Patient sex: M
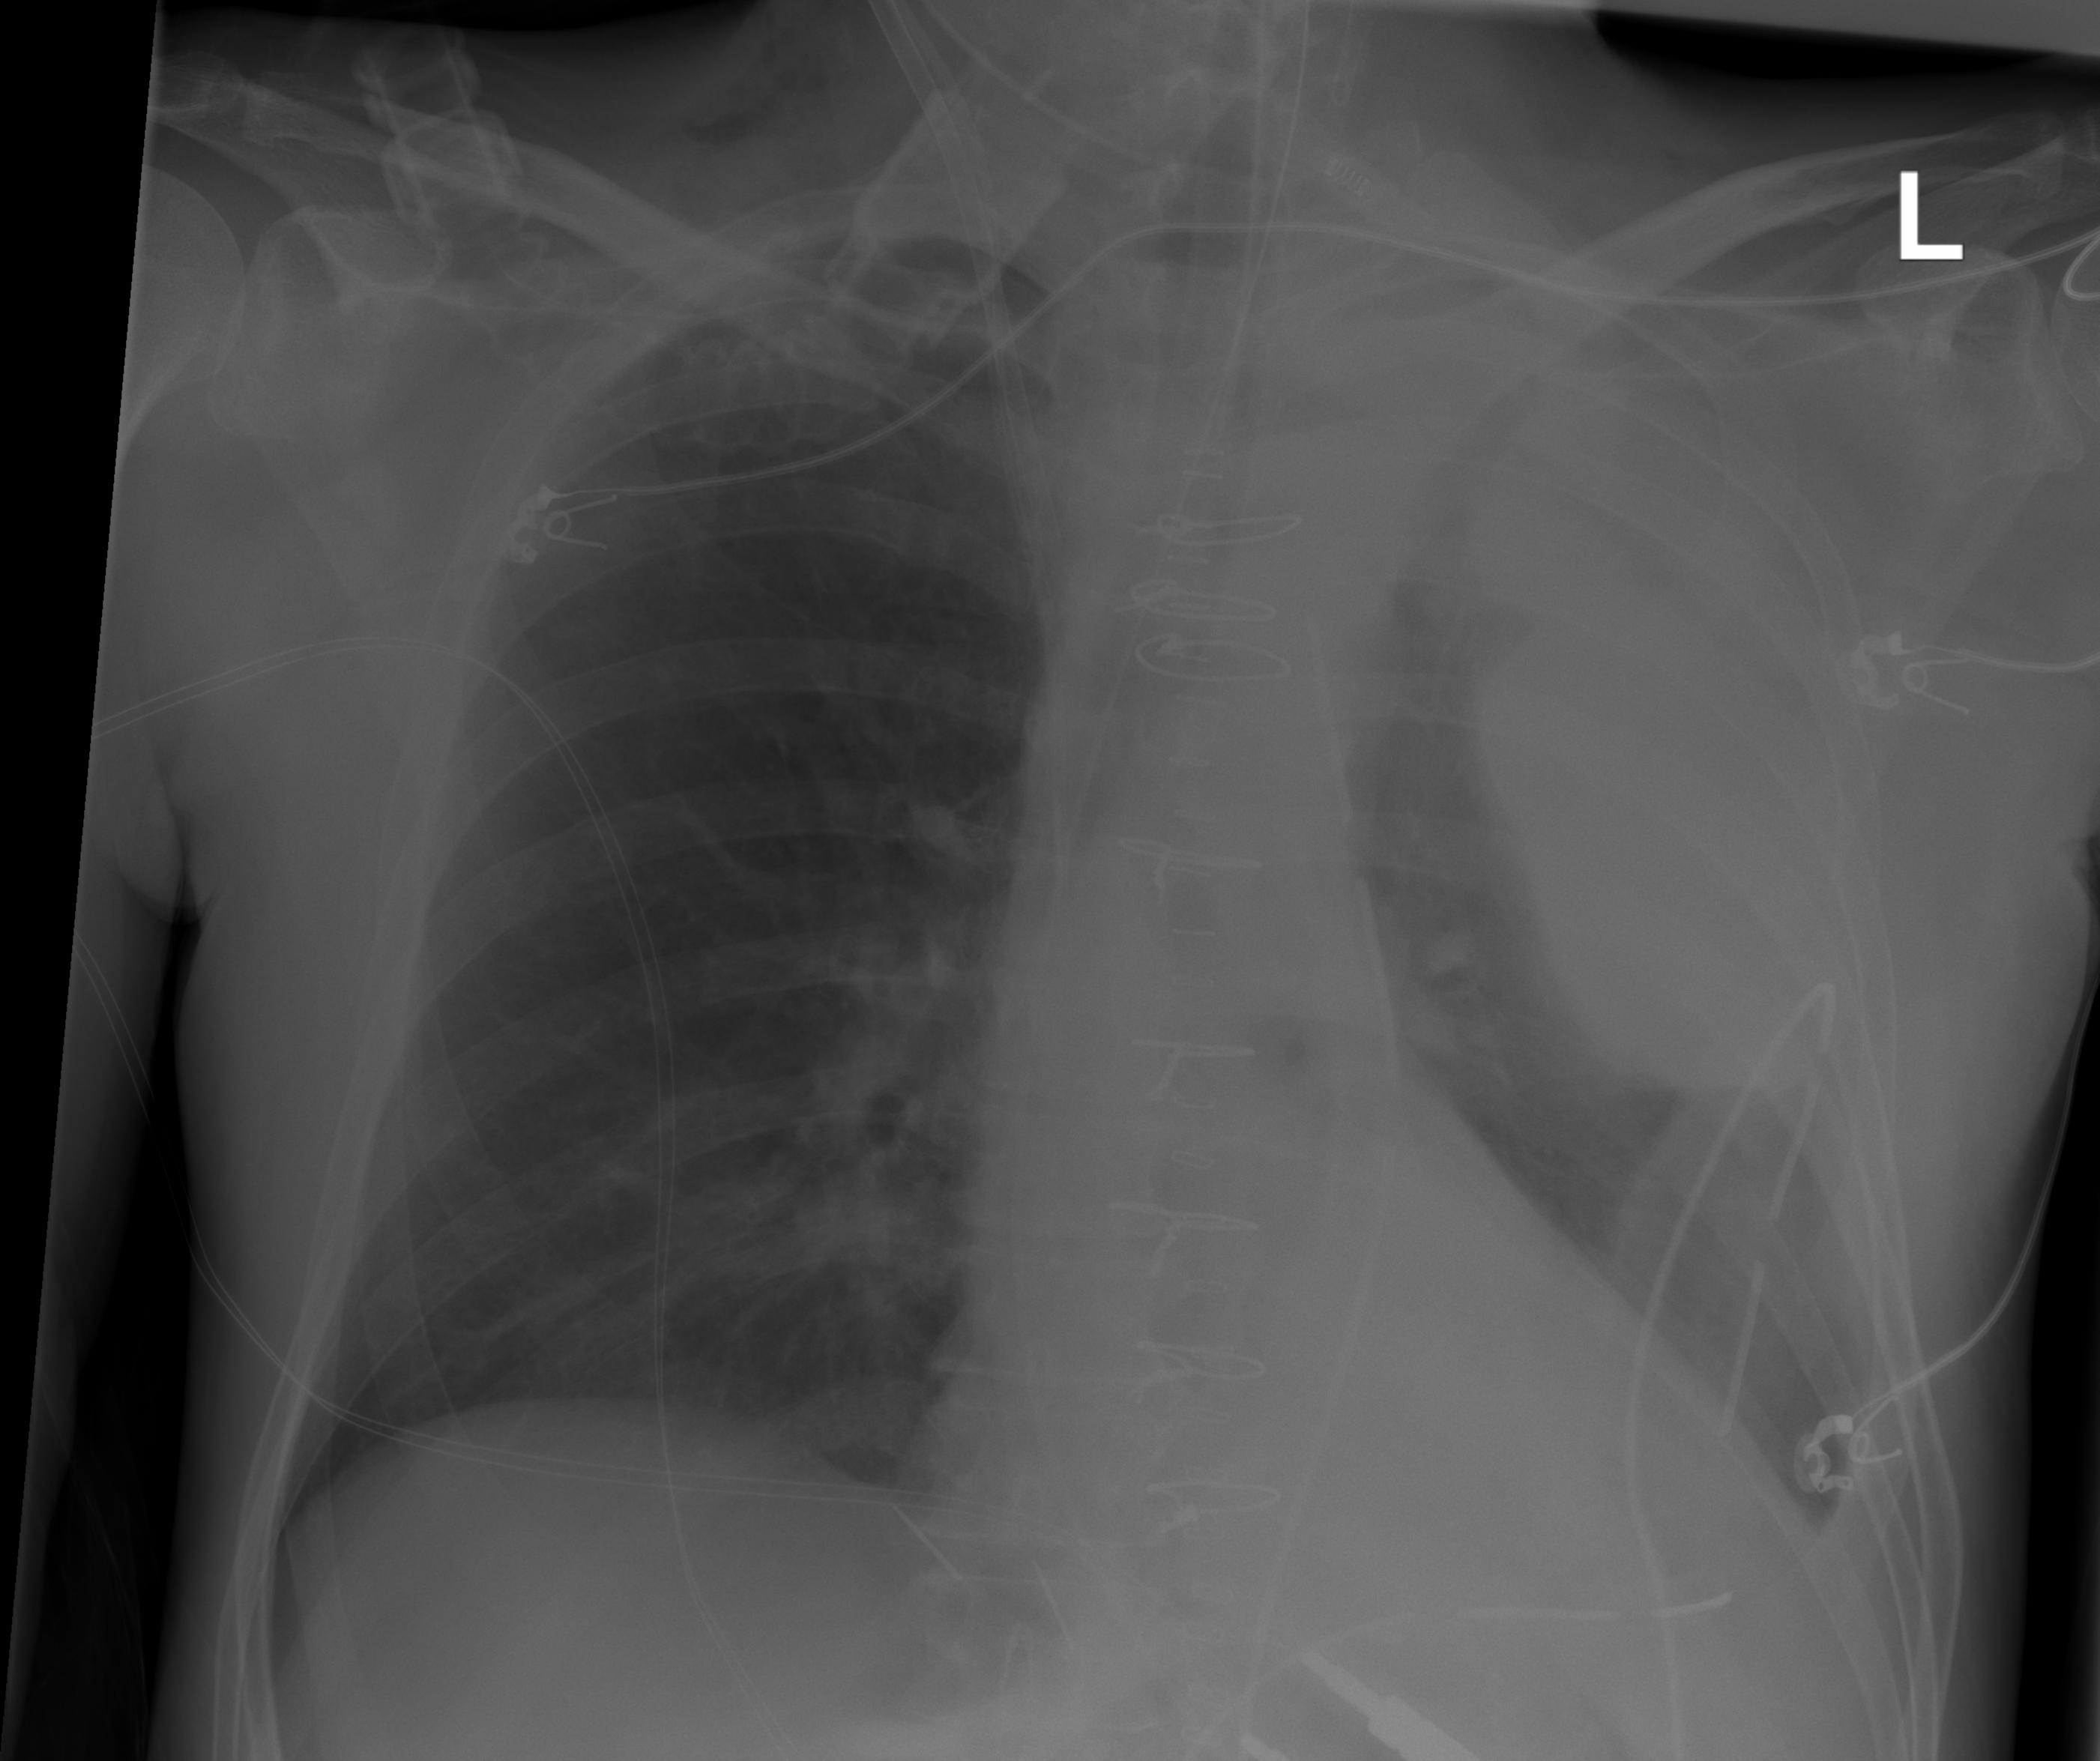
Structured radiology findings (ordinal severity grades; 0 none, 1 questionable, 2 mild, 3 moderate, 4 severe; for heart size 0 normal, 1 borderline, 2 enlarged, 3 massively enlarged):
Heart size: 0
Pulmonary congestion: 0
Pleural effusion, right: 0
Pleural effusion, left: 3
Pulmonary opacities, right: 0
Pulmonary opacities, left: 0
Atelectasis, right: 0
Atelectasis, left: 3